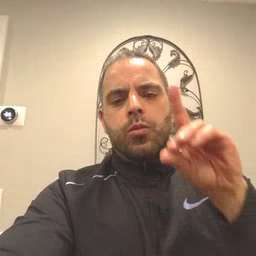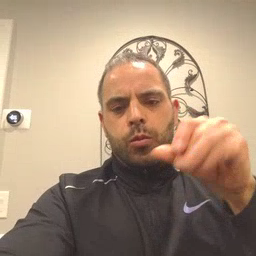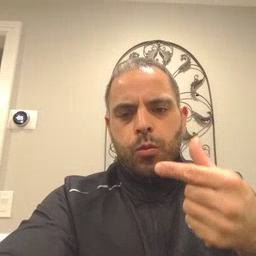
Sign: dog